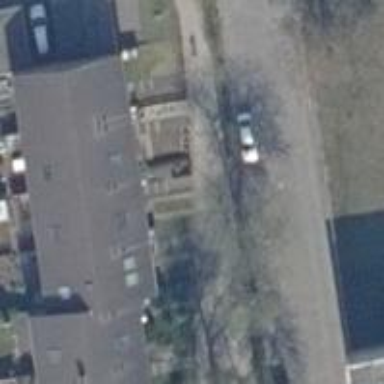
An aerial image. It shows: Terrace building.